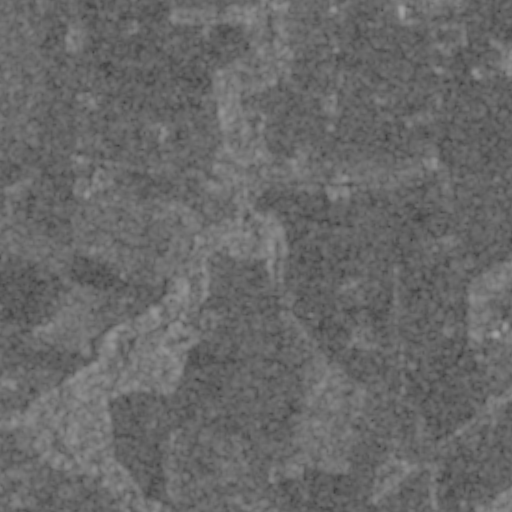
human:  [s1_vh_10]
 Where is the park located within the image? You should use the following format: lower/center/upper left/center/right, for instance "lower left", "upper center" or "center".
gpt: The park is located in the upper right of the image.
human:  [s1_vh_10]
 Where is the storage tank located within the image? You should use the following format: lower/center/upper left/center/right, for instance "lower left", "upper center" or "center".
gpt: The storage tank is located in the upper right of the image.
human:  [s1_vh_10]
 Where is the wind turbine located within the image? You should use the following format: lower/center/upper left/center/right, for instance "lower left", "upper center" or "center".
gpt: The wind turbine is located in the lower left of the image.
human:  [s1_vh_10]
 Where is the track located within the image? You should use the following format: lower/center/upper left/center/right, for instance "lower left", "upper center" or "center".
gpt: There is no track in the image.

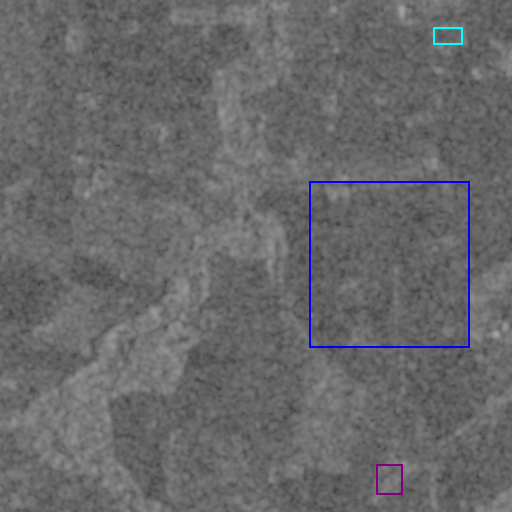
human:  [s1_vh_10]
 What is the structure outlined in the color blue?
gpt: The structure outlined in blue is a crop field.
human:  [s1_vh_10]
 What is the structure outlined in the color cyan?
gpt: The structure outlined in cyan is a park.
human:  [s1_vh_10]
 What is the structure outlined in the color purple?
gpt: The structure outlined in purple is a parking lot.
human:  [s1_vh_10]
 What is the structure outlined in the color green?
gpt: There is no green outline.